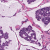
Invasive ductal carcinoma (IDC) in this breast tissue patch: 1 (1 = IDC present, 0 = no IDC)